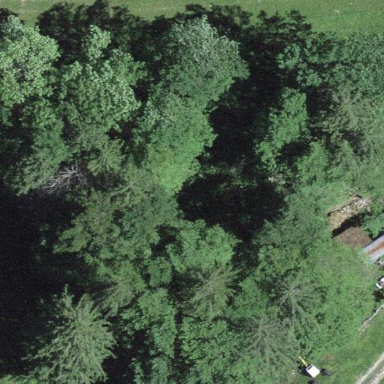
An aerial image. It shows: Forest with broadleaved trees that are deciduous.